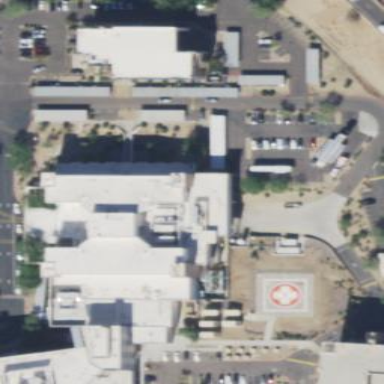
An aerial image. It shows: Healthcare facility identified as hospital.